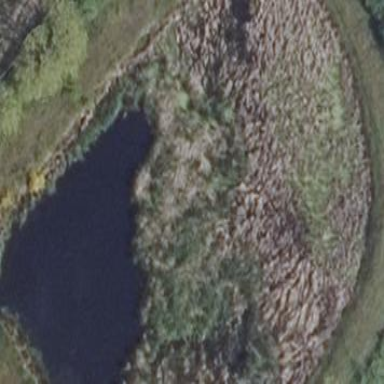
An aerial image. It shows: Serene pond surrounded by nature.